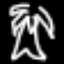
Label: palm tree